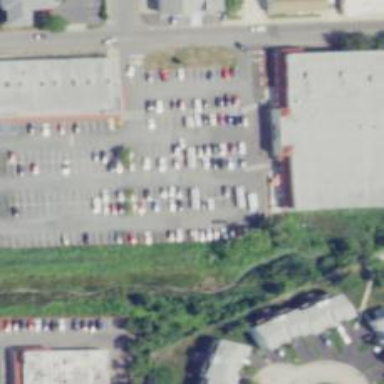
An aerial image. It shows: Trolley bay.